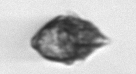
Label: Kryptoperidinium_triquetrum